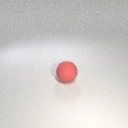
large red rubber sphere